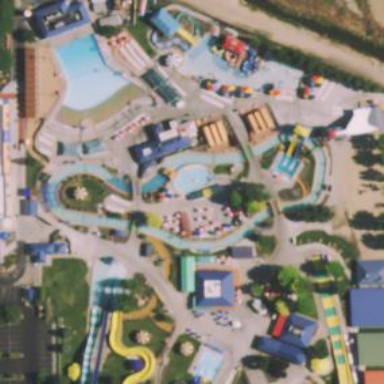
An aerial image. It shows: Water park.